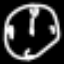
Label: clock